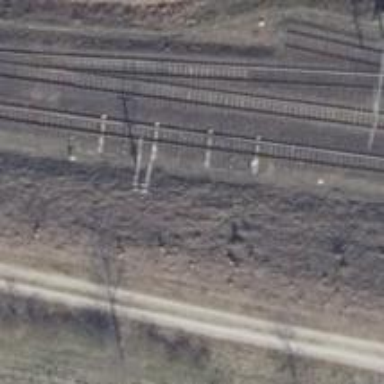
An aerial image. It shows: Railway track with contact line for electrification.